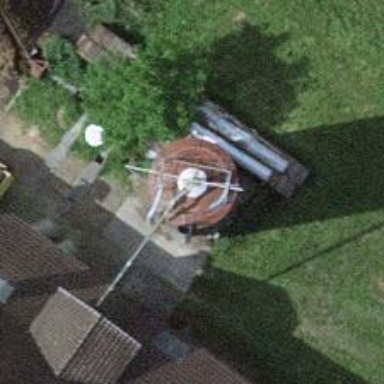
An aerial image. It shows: Silo.